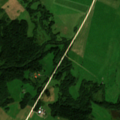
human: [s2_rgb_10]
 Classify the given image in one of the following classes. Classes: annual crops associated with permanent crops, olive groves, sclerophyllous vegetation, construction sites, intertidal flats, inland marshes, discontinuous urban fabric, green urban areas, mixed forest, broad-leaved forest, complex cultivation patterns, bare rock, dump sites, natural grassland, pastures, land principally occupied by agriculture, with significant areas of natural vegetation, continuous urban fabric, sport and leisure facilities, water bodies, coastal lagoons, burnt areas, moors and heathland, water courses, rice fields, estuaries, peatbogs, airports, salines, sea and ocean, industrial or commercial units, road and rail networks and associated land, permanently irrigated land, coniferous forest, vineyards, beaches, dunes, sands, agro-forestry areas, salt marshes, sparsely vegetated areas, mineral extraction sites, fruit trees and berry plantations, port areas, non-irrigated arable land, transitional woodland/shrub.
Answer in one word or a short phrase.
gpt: non-irrigated arable land, pastures, land principally occupied by agriculture, with significant areas of natural vegetation, broad-leaved forest, transitional woodland/shrub, water bodies